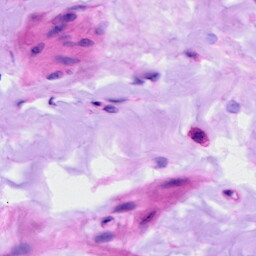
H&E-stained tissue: Ovarian